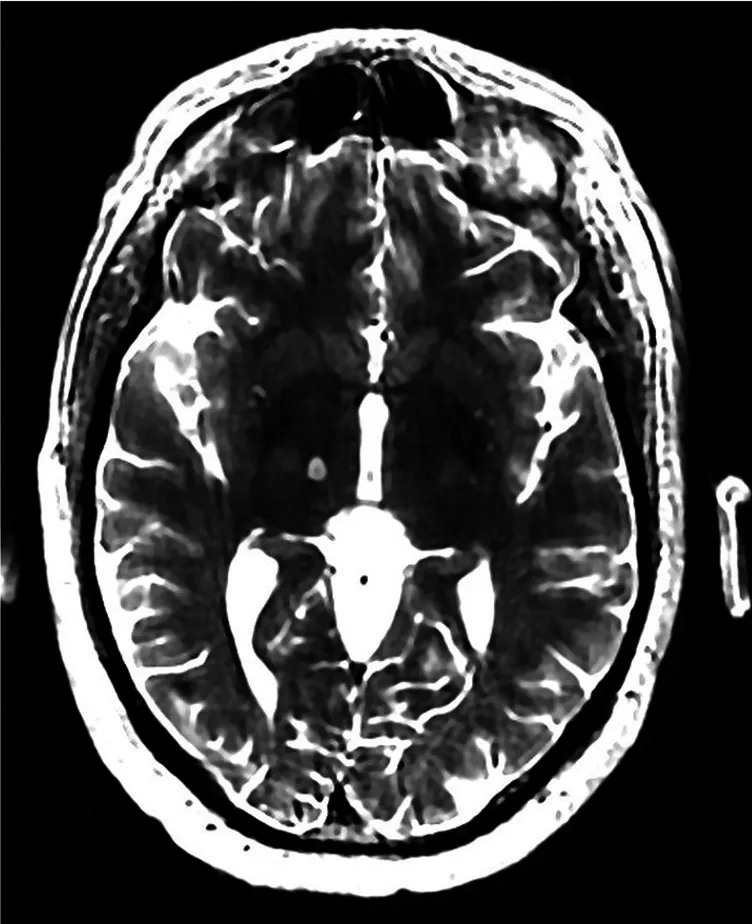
Volumetric T2-weighted image showing right VIM MRgFUS thalamotomy lesion.
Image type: radiology (mri)